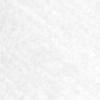
Label: no_change